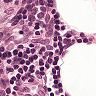
Metastatic tissue present: no